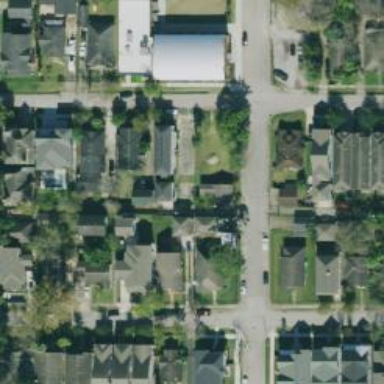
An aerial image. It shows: Alley classified as service road.